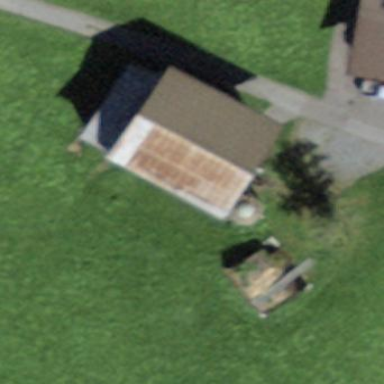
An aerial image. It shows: Barn.